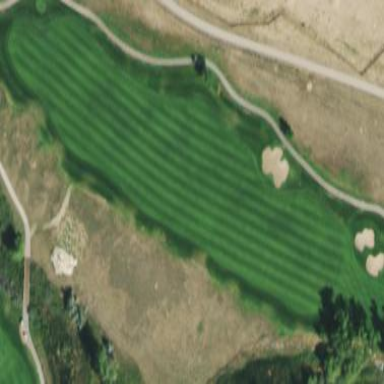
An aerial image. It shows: Grassy area designated as golf fairway.